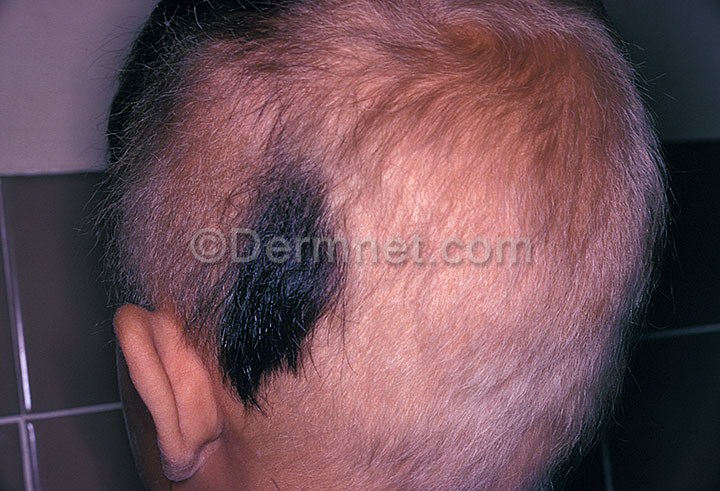
Disease: Nail Fungus and other Nail Disease